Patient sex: M
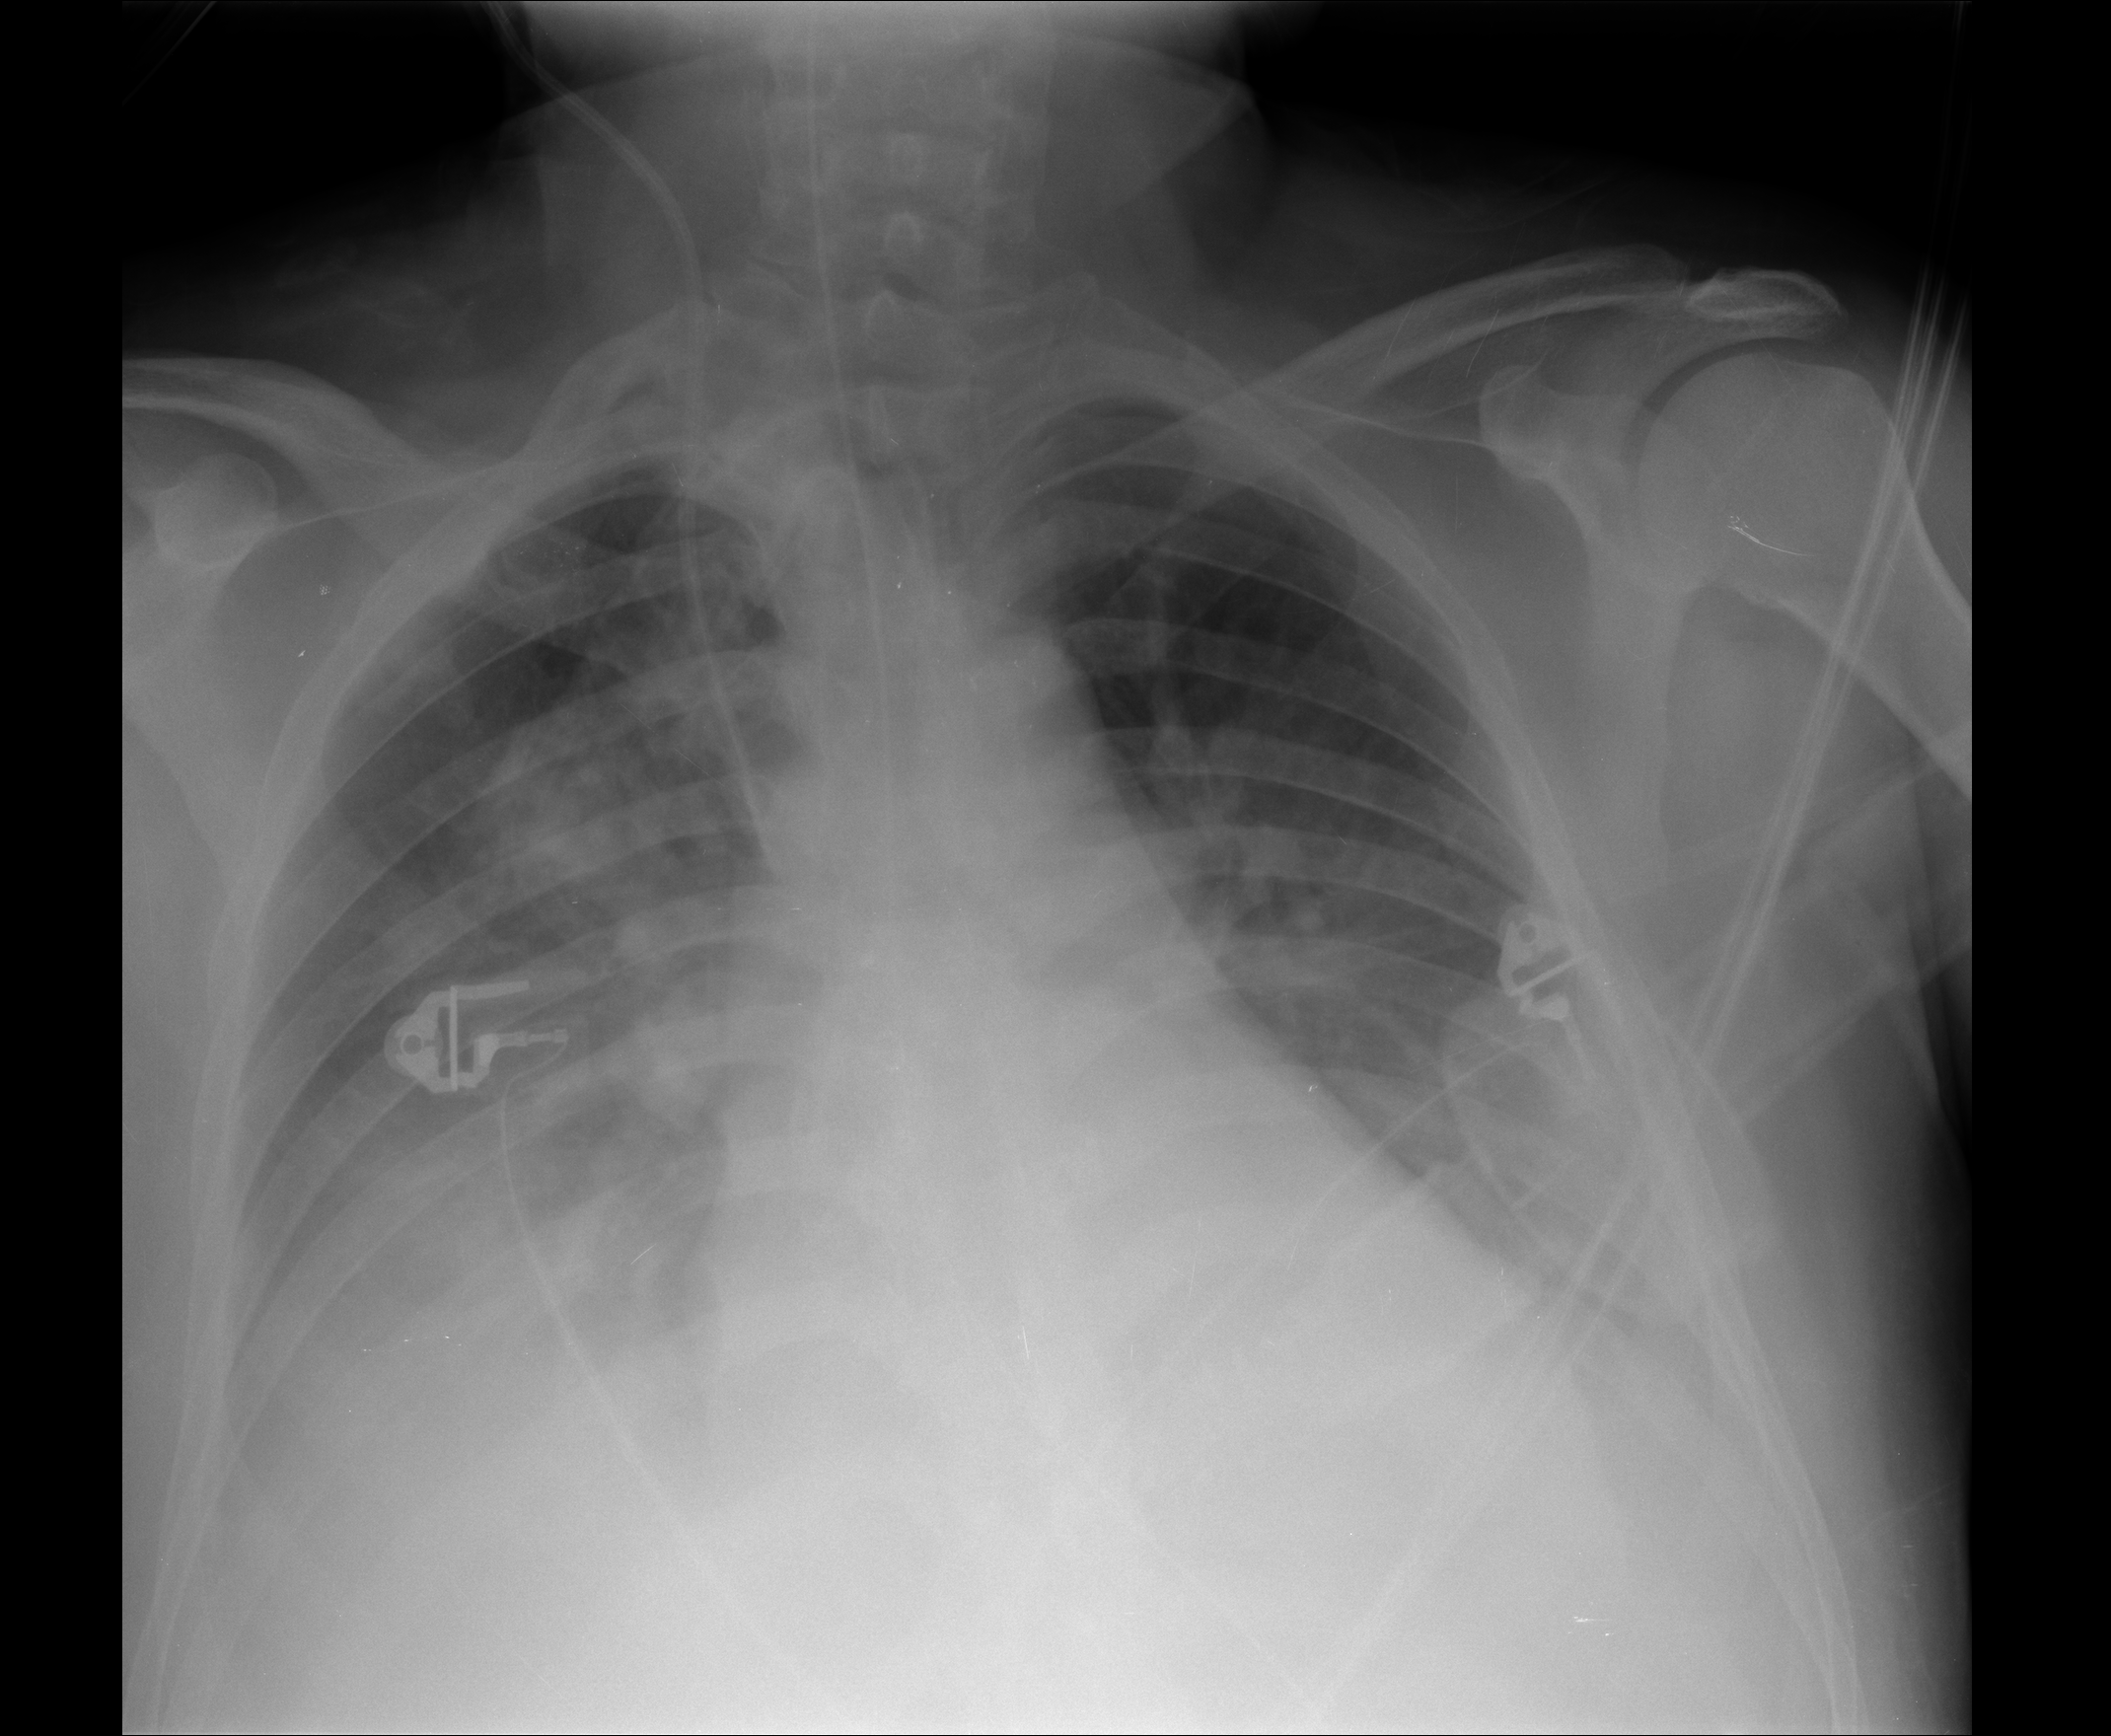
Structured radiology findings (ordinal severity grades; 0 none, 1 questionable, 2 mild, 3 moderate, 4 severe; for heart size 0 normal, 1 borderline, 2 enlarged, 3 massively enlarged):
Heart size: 2
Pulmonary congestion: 2
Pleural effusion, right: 3
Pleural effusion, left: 2
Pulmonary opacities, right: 3
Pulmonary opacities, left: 2
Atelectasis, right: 2
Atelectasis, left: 2